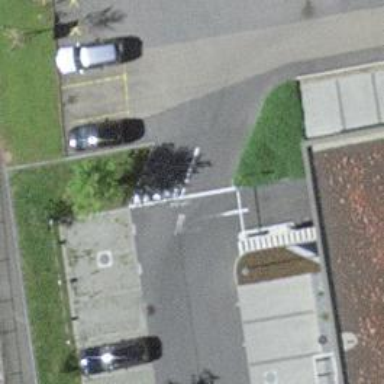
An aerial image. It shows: Road serving as parking aisle.